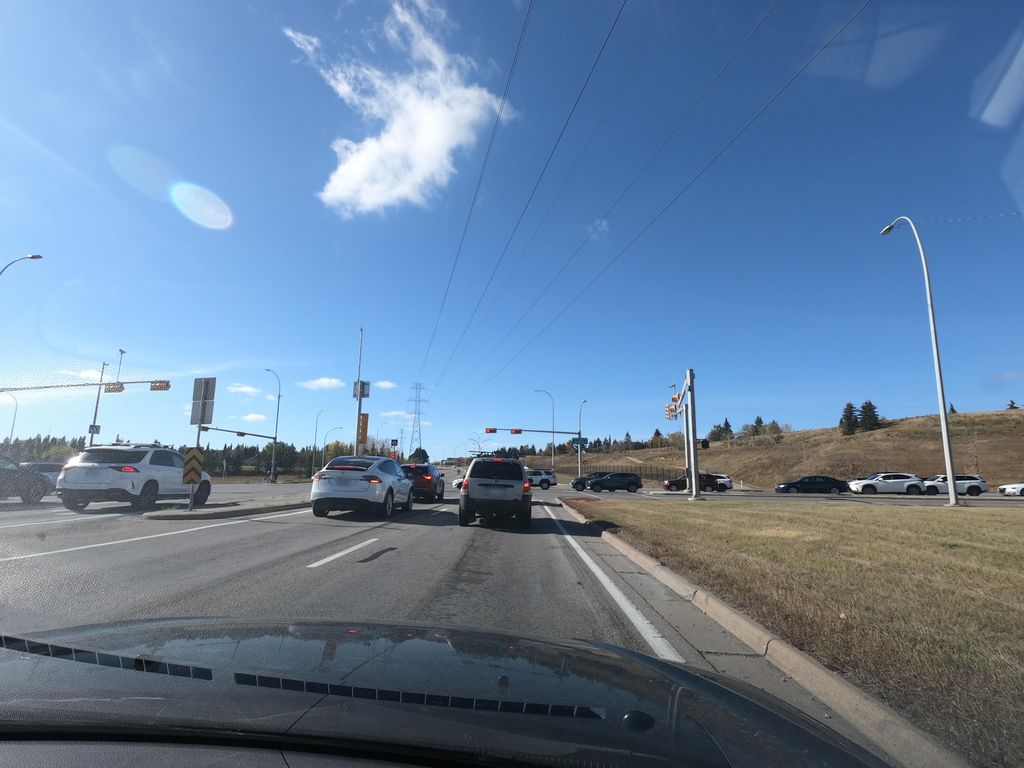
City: calgary